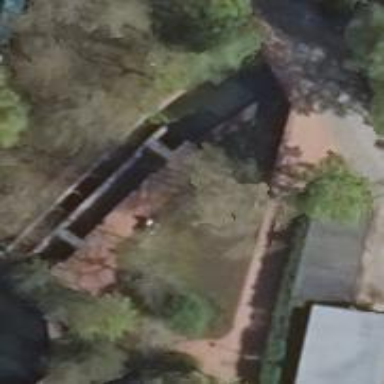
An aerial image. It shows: Lock gate on waterway.